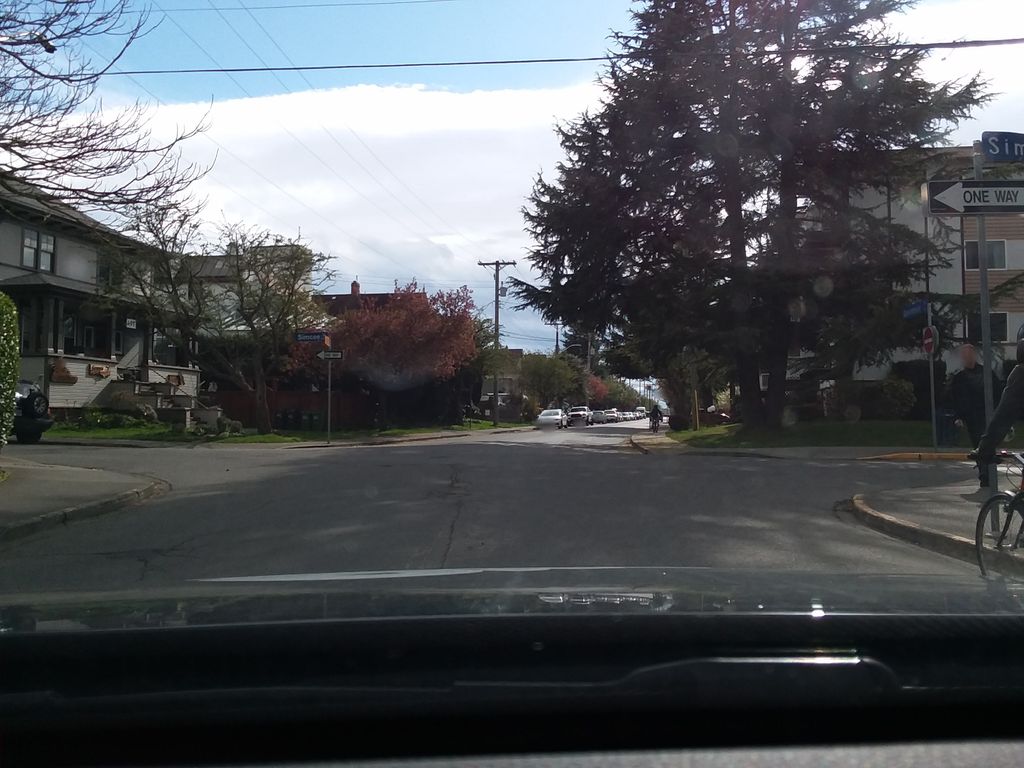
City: victoria